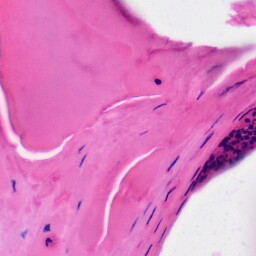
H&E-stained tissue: Skin